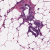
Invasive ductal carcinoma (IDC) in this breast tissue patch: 0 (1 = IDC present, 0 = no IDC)